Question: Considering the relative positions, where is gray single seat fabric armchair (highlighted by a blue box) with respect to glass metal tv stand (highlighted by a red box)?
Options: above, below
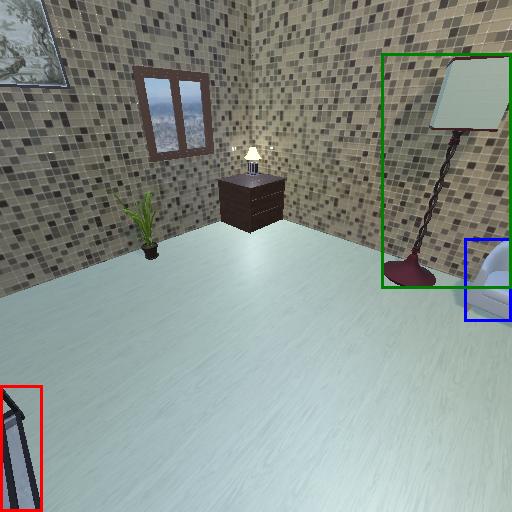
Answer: above